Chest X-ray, AP view. Patient: 68 years old, sex M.
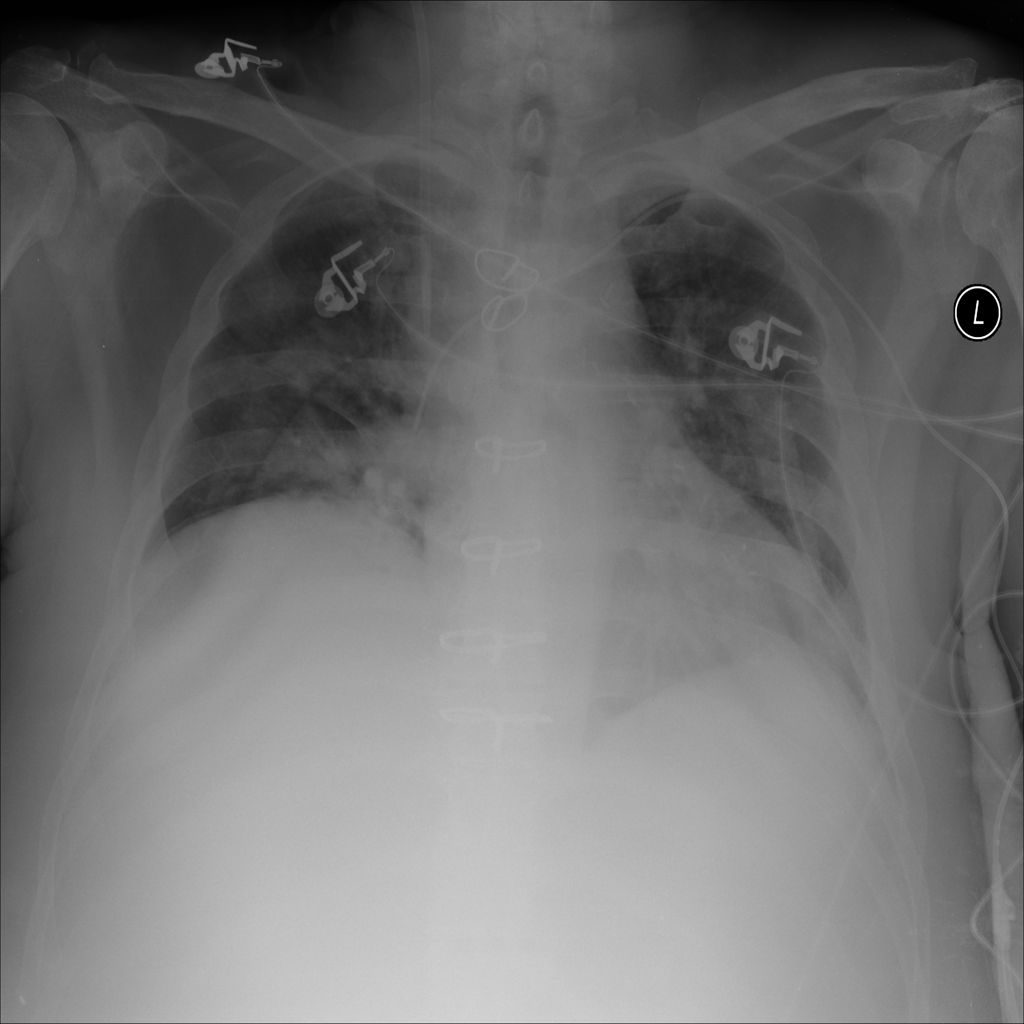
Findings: Infiltration